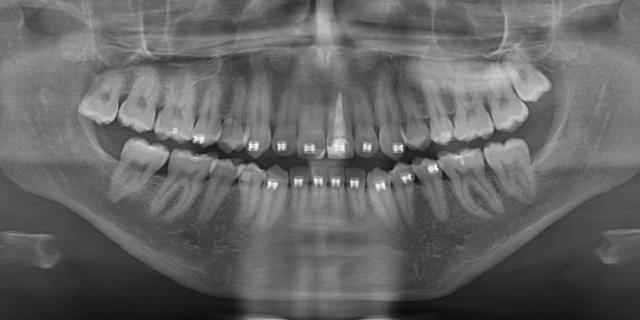
adult